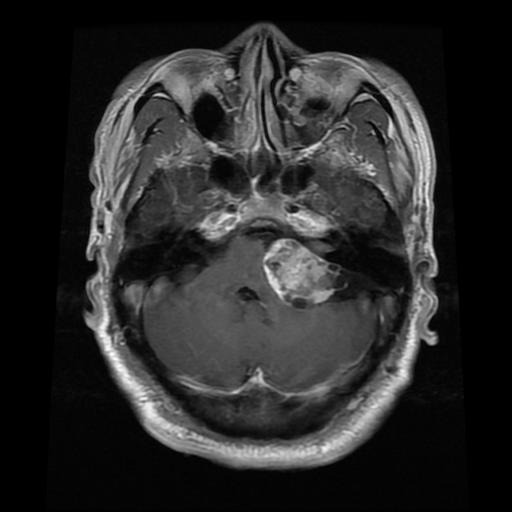
Label: meningioma